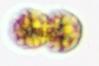
Label: Margalefidinium